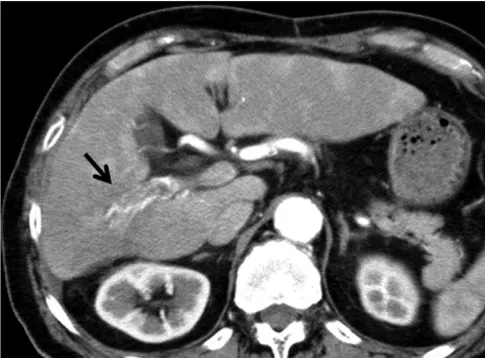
Dynamic computed tomography (CT) prior to treatment. (C) Arterial phase showing portal vein tumor thrombus (arrow) in the right portal branch.
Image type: radiology (ct)